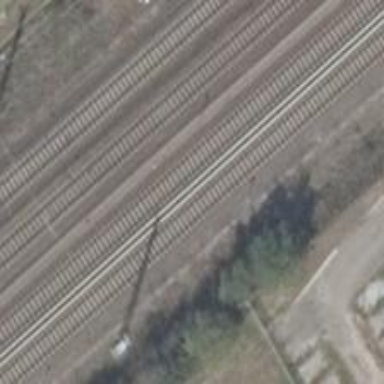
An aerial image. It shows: Railway milestone.